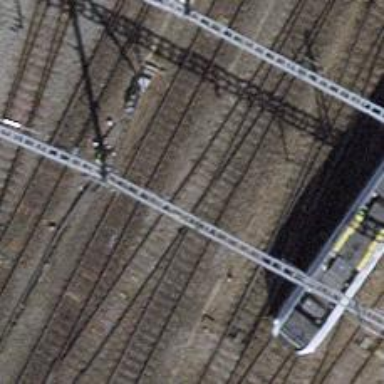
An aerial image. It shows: Railway siding with one electrified track and contact line for powering the train.